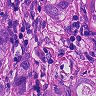
Metastatic tissue present: yes